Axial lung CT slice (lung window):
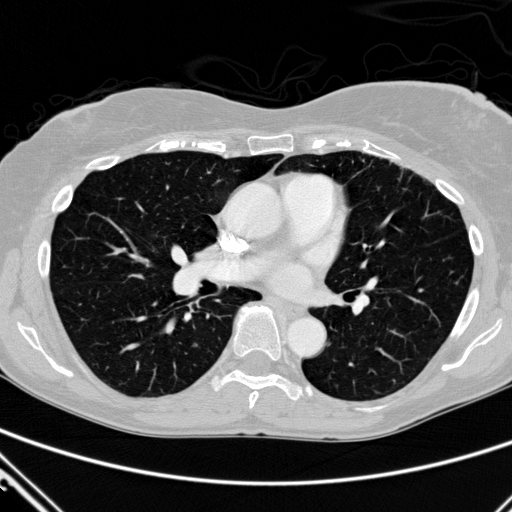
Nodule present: no